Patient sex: F
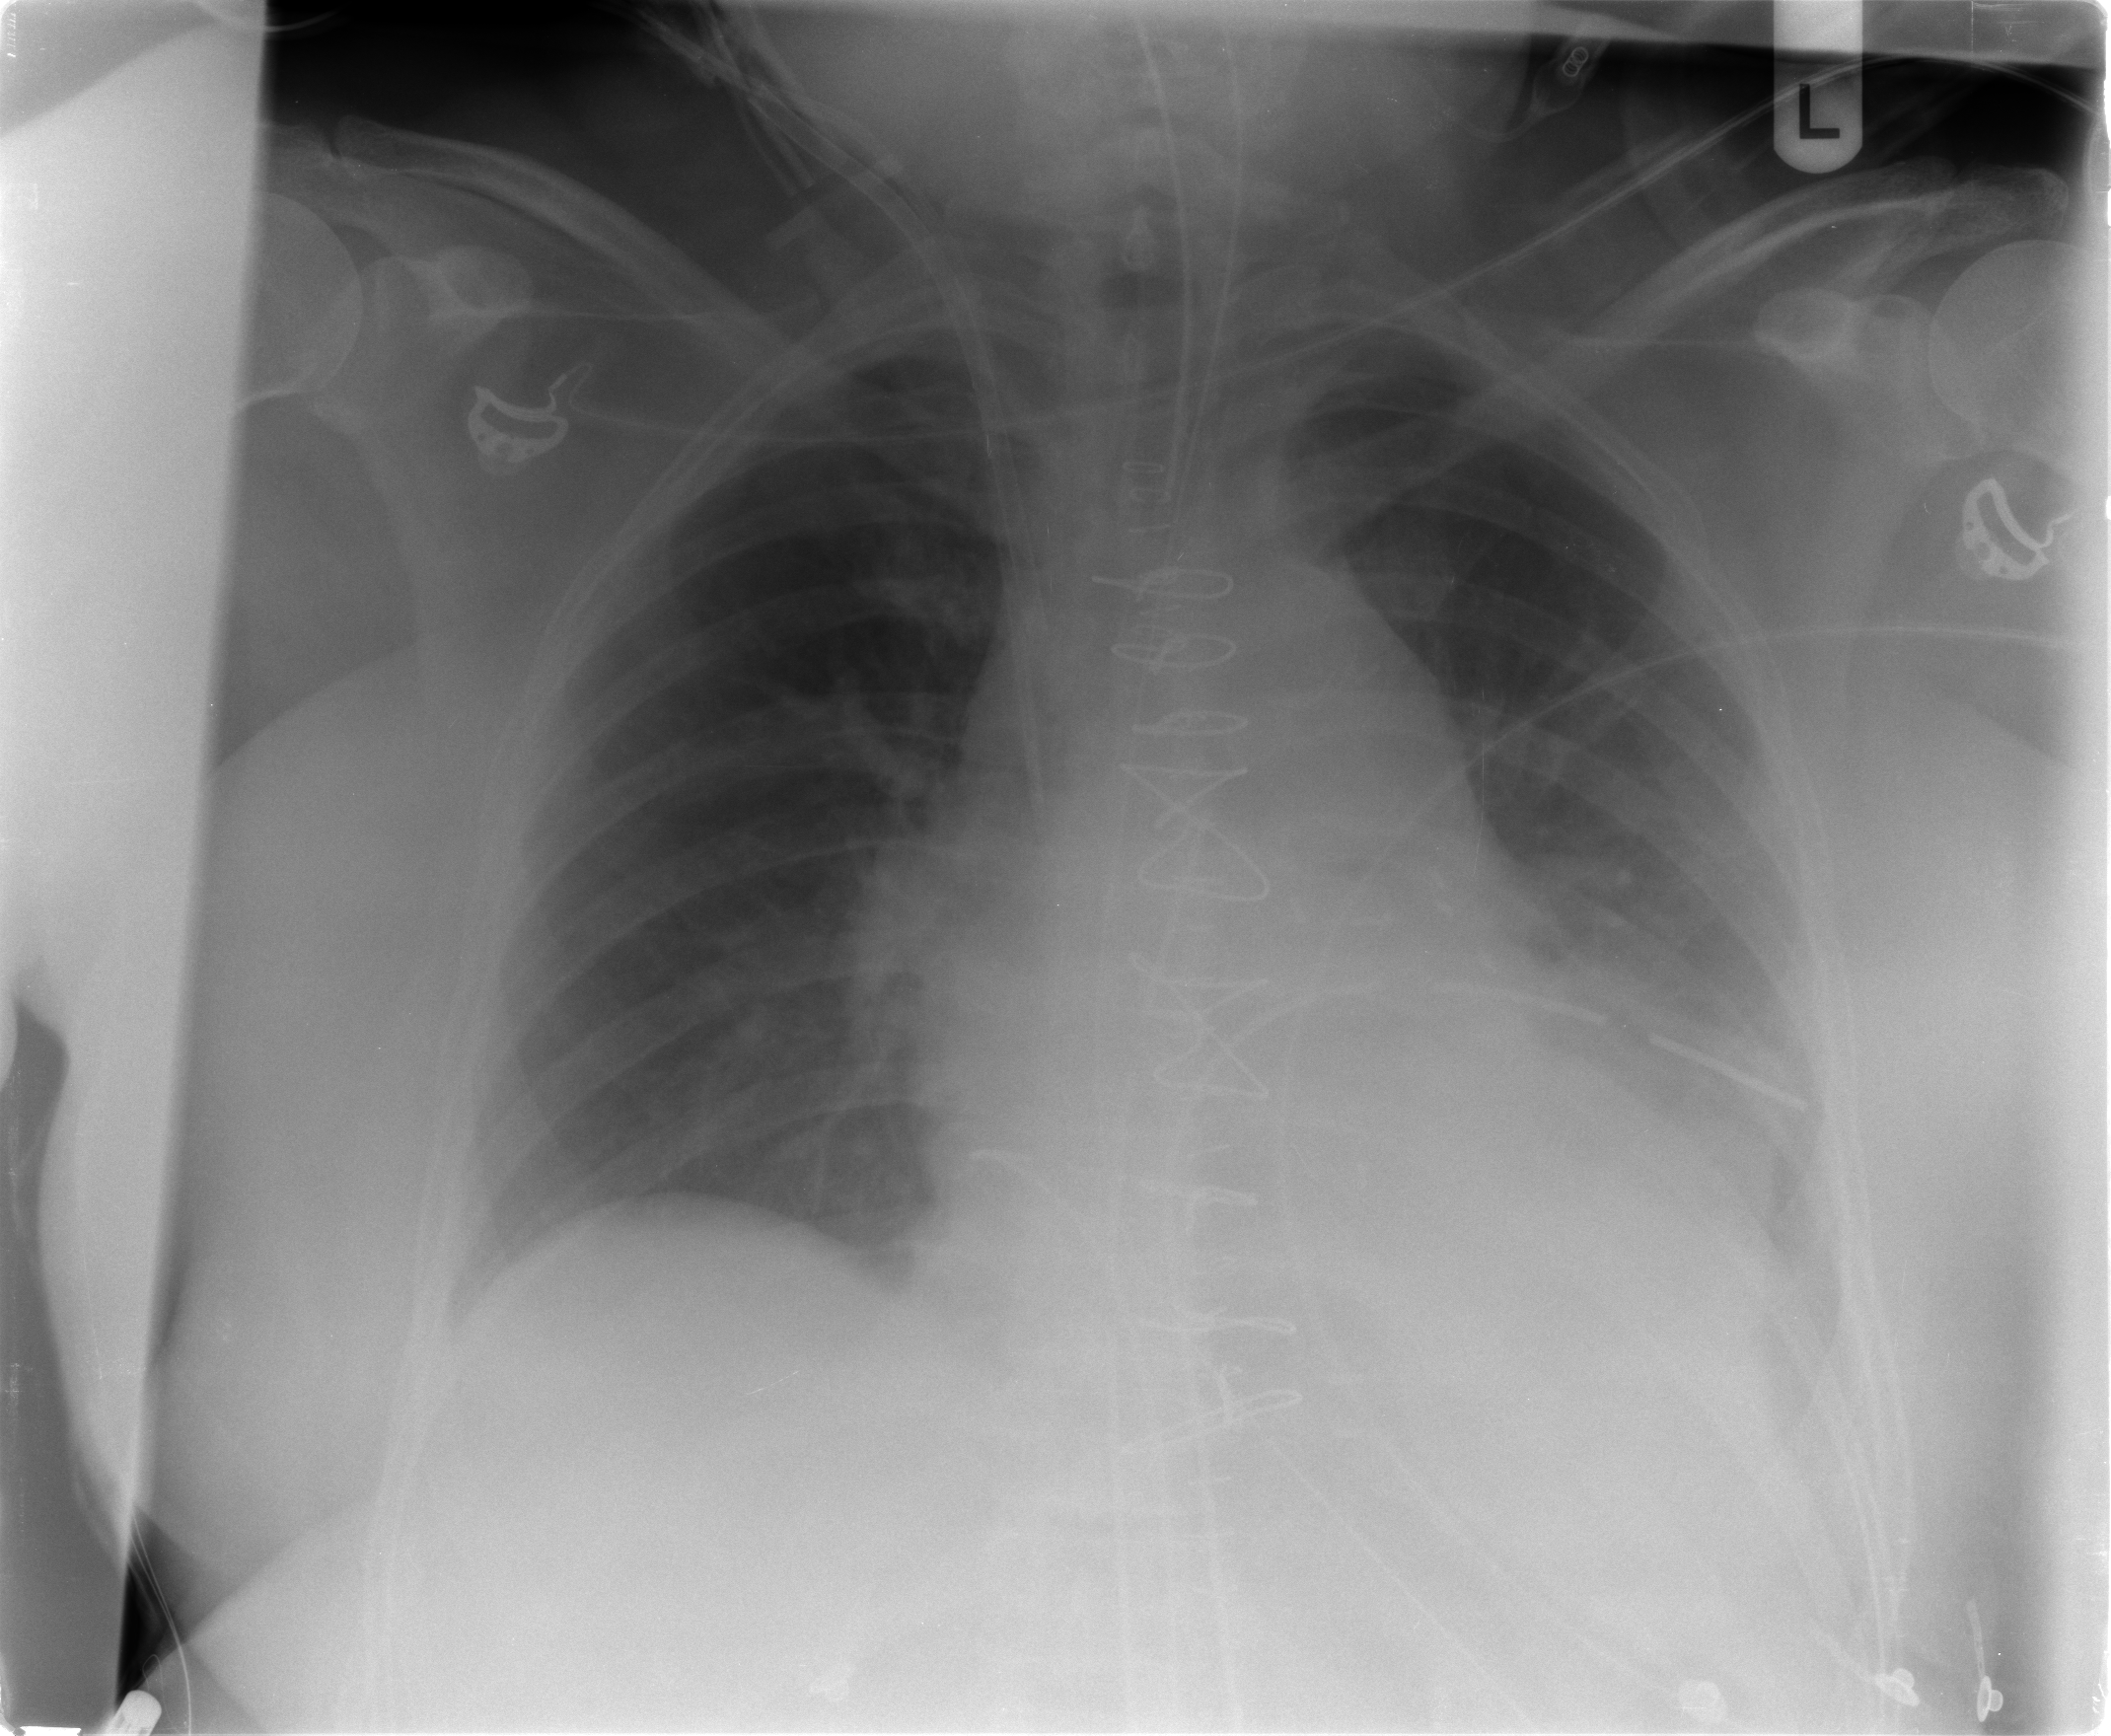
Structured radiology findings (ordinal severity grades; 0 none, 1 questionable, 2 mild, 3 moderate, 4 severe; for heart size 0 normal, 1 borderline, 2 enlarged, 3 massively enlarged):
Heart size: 1
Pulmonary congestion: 2
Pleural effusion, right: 0
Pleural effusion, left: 2
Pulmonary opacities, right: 0
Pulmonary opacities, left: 0
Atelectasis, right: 0
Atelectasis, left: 2